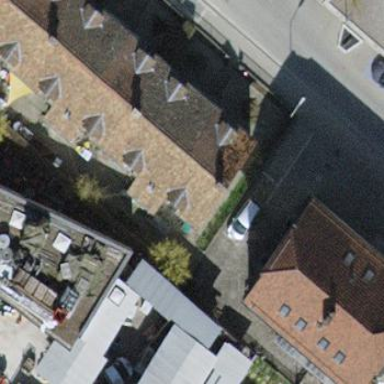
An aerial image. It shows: Terrace building.